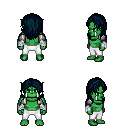
a pixel art fantasy rpg character, male body template, orc, green skin, steel arm armor, white pants, raven long hairstyle, white cloth bandages, four views (front, back, left, right), 2x2 character sprite sheet, small pixel art, hard edges, no anti-aliasing